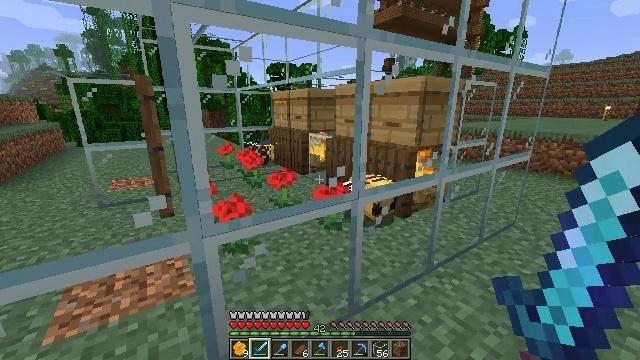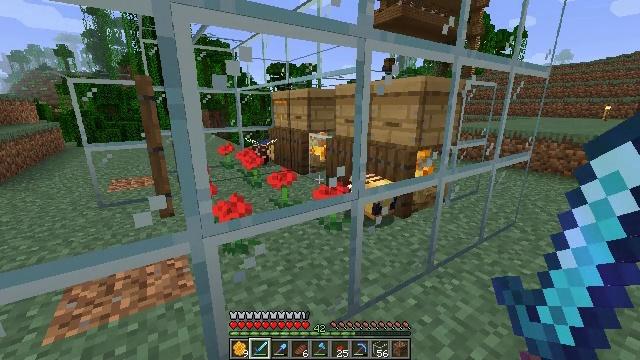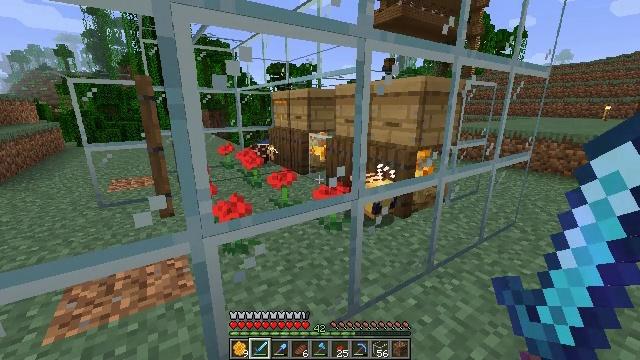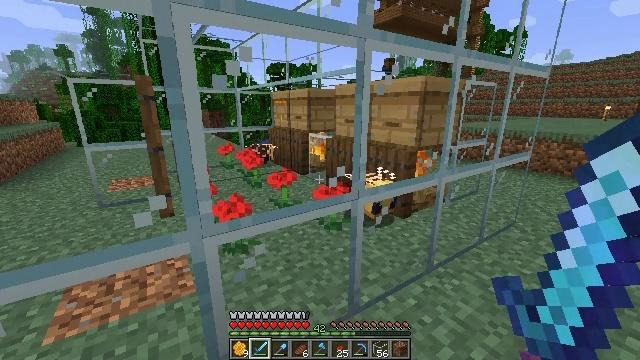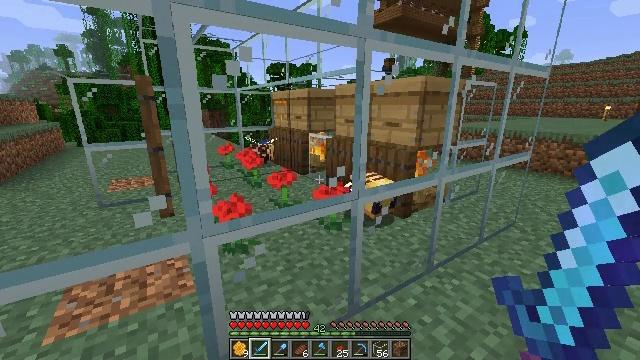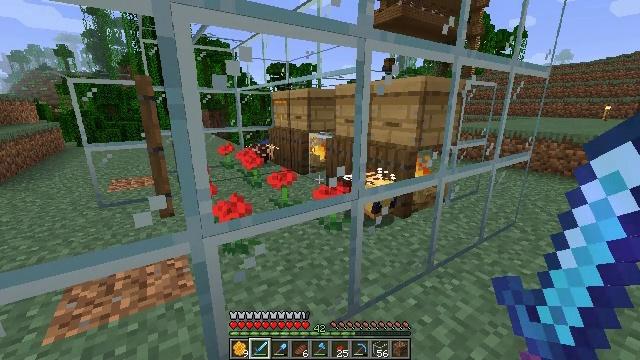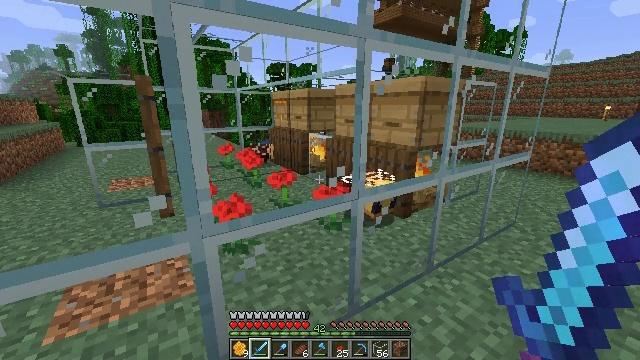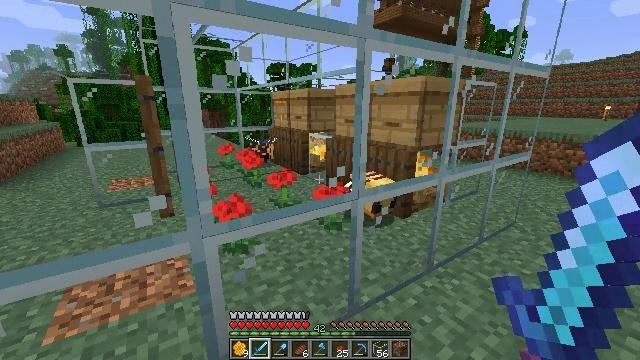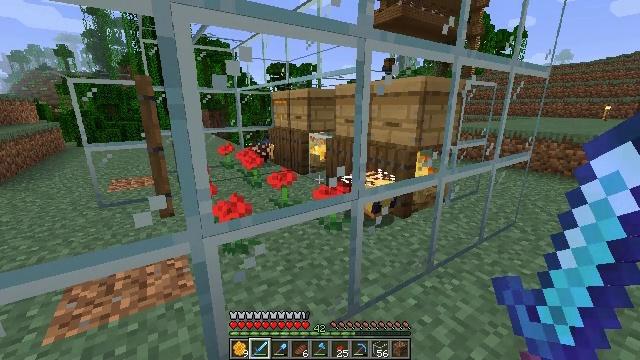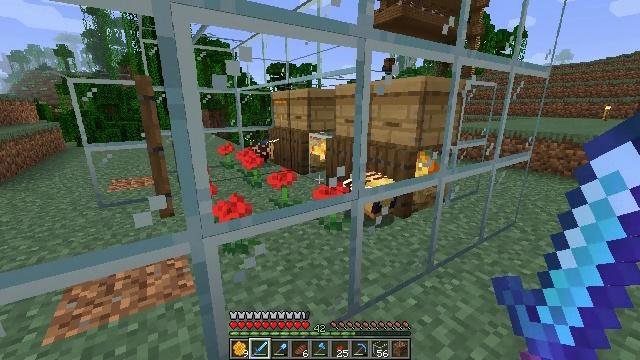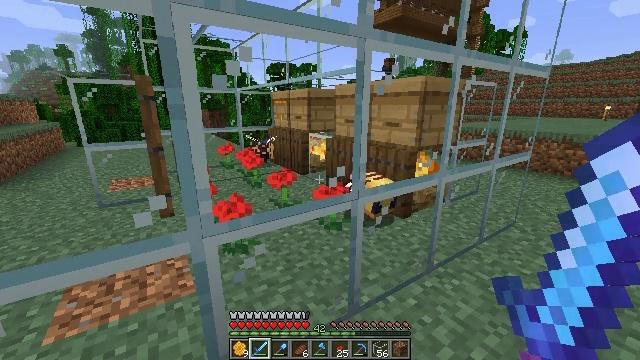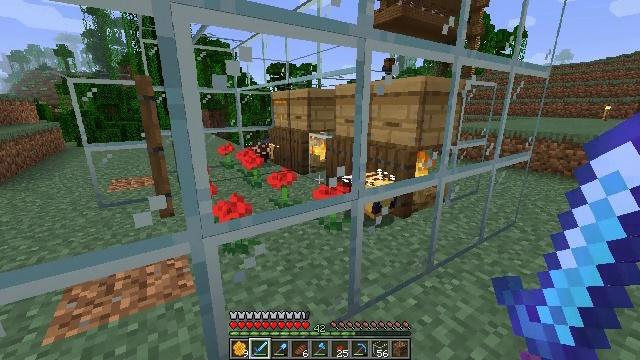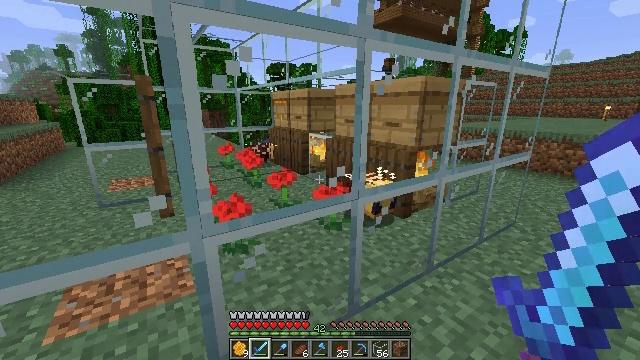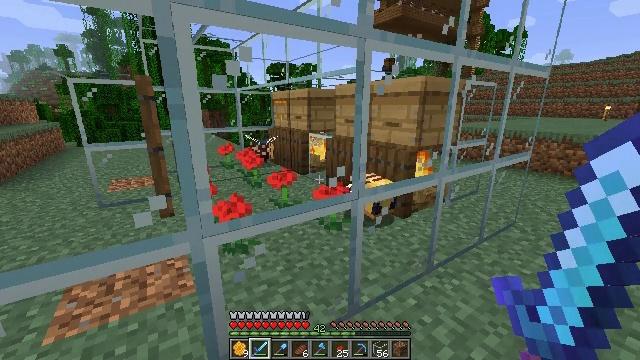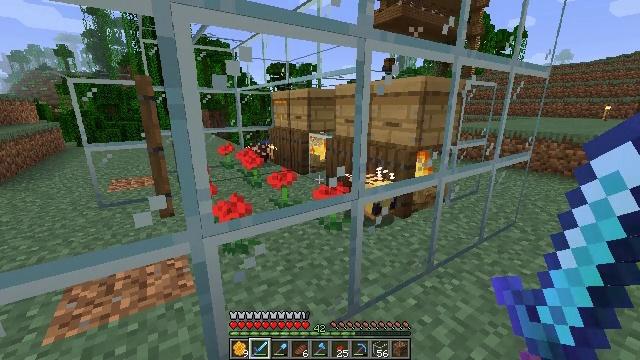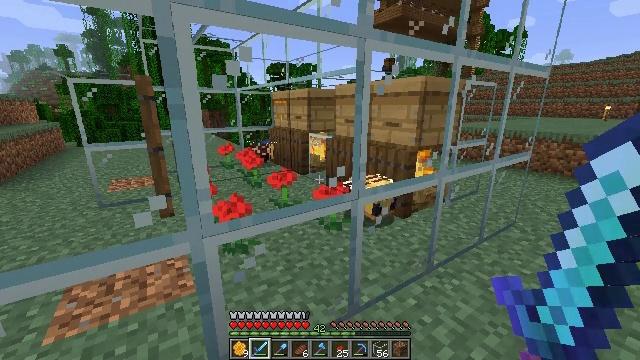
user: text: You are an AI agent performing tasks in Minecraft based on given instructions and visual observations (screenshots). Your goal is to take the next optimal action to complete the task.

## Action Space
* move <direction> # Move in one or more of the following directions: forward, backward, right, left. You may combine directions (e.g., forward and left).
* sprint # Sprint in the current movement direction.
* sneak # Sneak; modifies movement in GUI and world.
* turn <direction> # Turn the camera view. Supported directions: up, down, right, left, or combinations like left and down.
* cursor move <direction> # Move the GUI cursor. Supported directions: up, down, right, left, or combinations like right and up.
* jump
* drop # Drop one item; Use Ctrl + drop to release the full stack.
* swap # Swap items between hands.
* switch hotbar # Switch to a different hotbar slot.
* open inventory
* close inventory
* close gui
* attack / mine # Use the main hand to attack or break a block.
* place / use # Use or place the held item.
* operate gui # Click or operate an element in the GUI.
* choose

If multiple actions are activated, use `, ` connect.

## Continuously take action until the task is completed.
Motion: motion action
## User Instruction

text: Destroy the beehive to relocate it.
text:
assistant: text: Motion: no_op
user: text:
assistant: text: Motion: no_op
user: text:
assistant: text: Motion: no_op
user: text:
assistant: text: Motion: no_op
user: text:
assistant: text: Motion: no_op
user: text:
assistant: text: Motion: no_op
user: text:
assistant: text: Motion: no_op
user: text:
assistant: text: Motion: no_op
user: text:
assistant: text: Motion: no_op
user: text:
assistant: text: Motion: no_op
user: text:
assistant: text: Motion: no_op
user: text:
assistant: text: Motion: no_op
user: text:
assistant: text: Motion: no_op
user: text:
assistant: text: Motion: no_op
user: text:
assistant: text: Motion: no_op
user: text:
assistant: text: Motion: no_op
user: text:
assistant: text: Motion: no_op
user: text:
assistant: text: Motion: no_op
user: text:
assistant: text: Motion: no_op
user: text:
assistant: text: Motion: no_op
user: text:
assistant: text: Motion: no_op
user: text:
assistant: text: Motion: no_op
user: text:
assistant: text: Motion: no_op
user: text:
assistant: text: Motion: no_op
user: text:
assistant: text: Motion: no_op
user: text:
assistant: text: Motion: no_op
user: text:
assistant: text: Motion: no_op
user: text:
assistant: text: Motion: no_op
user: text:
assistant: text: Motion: no_op
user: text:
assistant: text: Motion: no_op